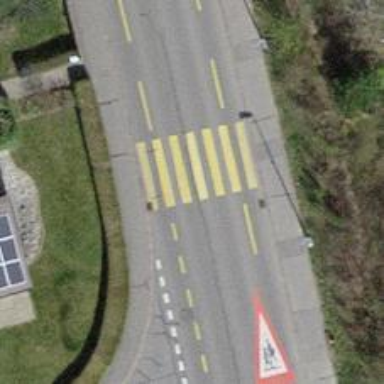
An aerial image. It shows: Zebra crossing on the road.